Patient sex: M
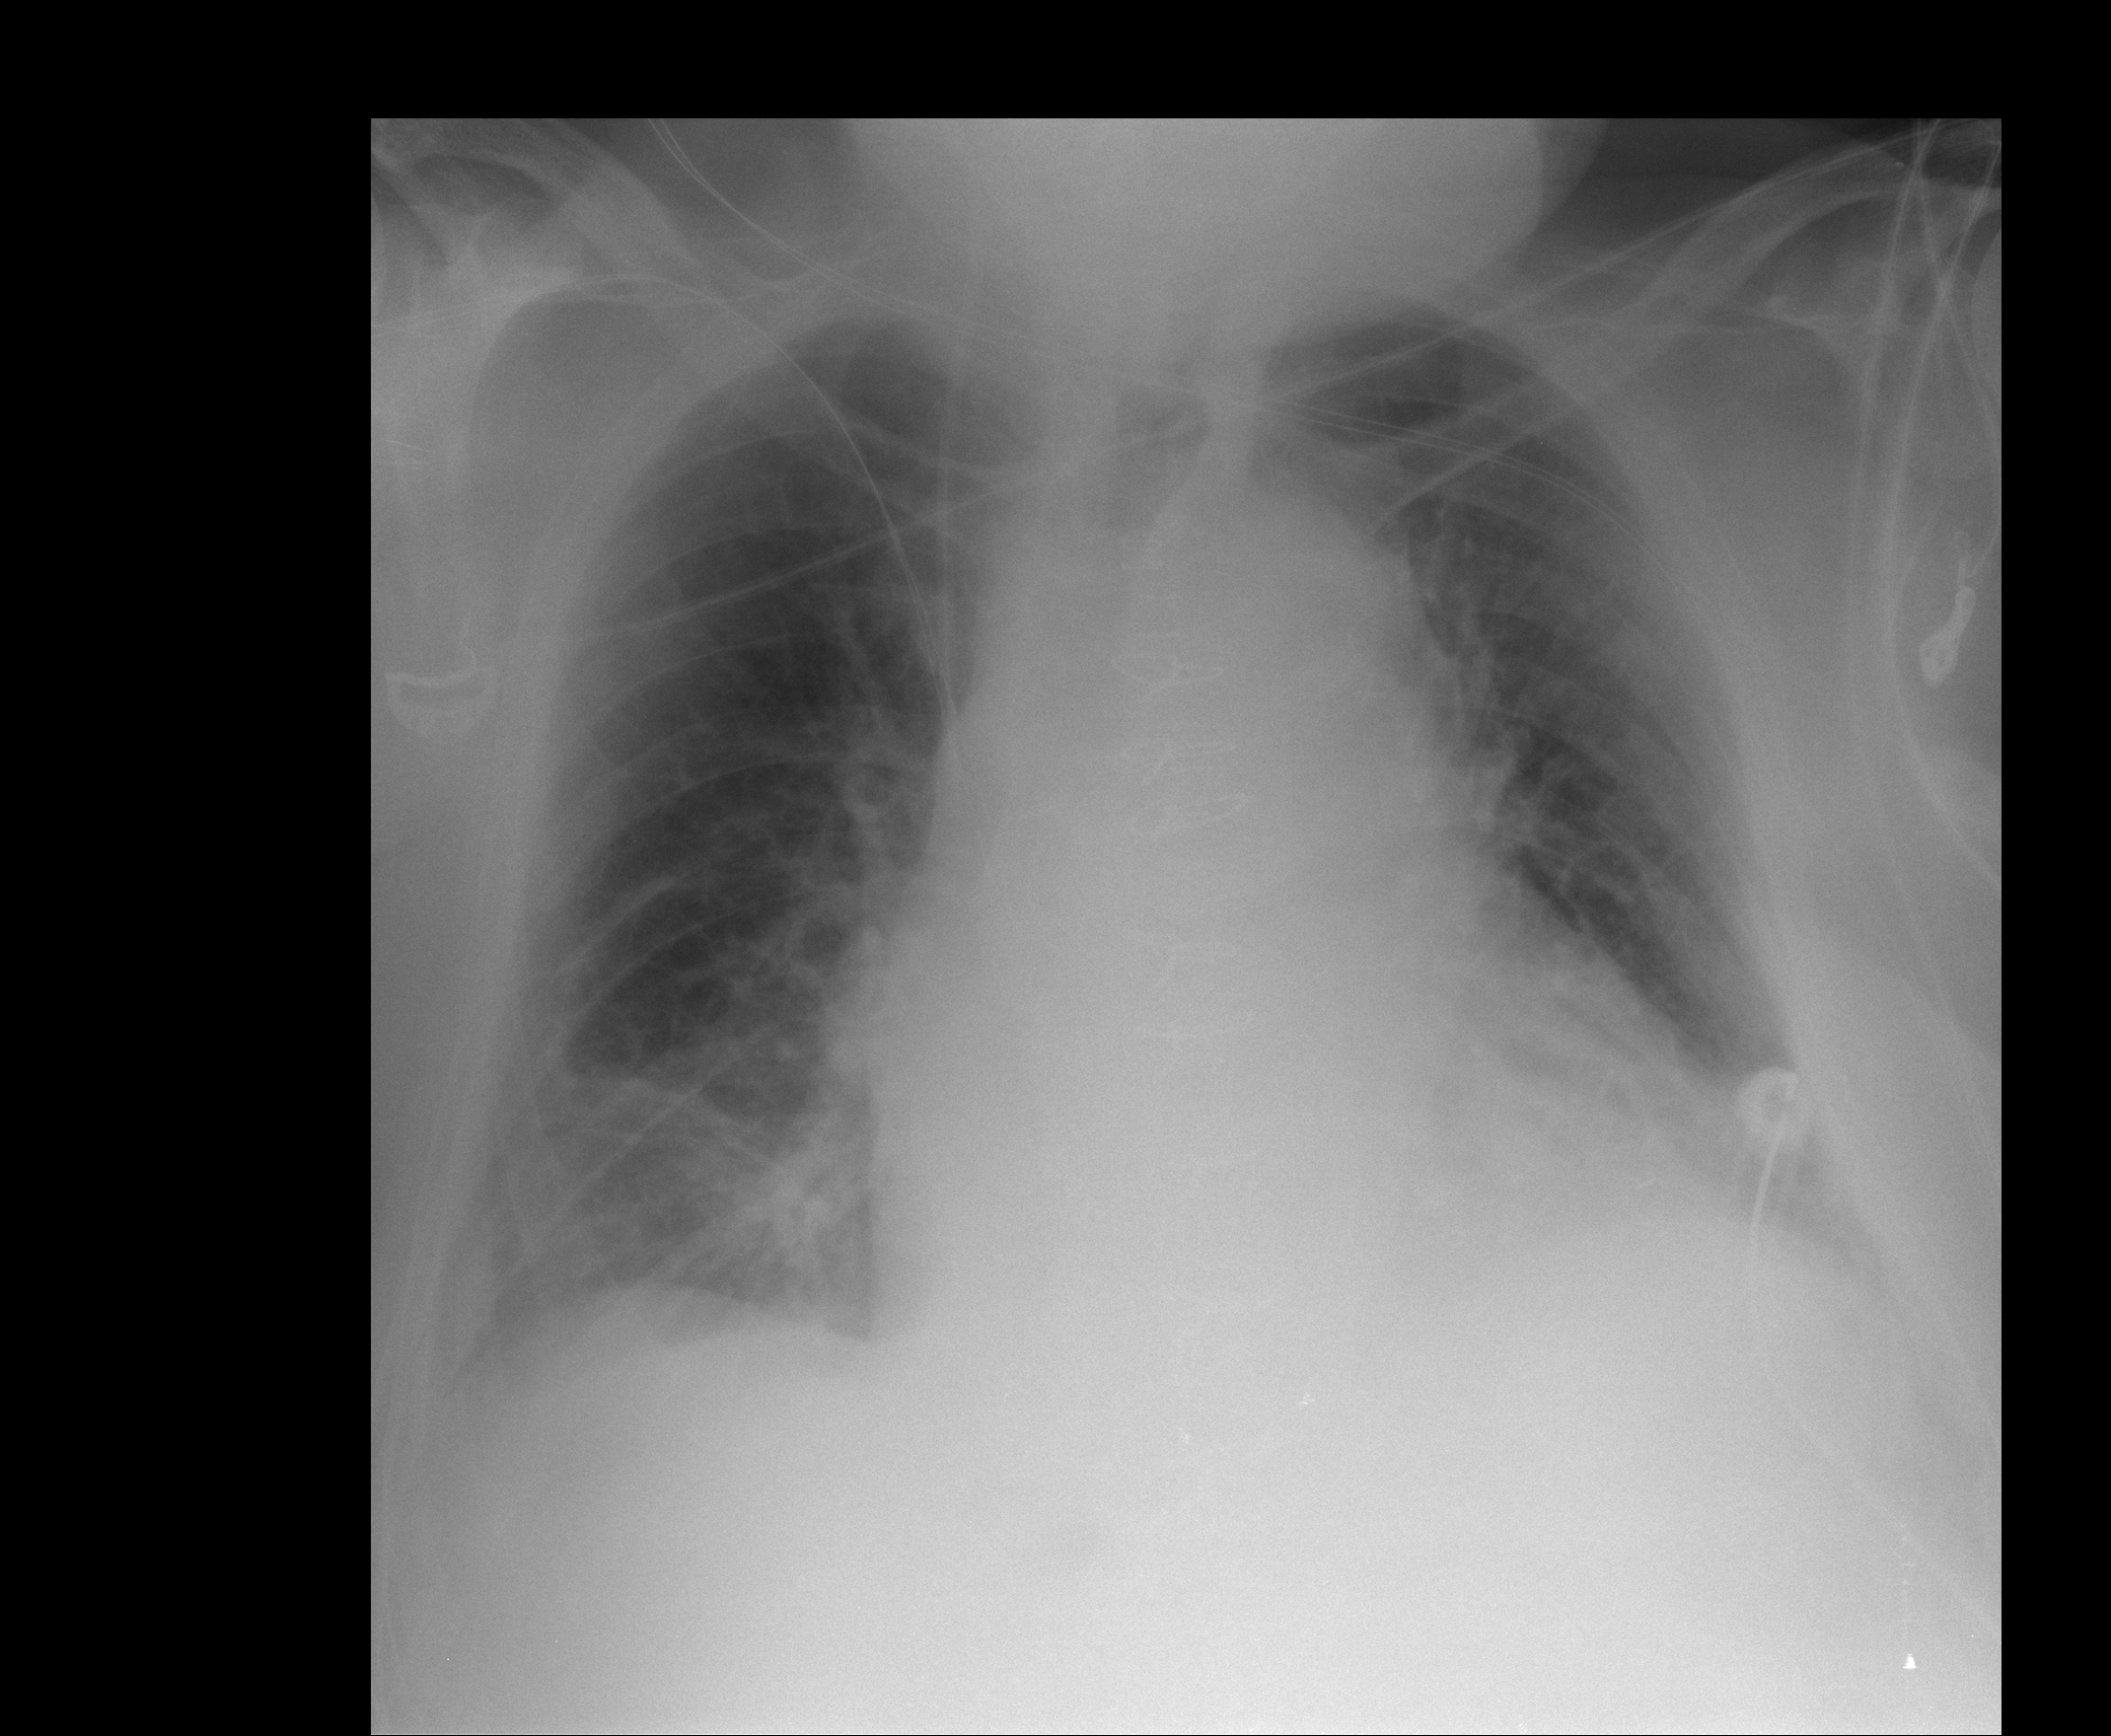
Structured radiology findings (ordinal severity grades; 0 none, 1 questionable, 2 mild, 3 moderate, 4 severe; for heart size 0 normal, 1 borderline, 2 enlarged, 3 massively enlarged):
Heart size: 2
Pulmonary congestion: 2
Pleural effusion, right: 2
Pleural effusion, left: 2
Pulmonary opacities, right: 2
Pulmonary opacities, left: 1
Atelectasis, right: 2
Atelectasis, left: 2